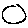
Label: sun